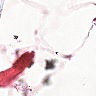
Metastatic tissue present: no